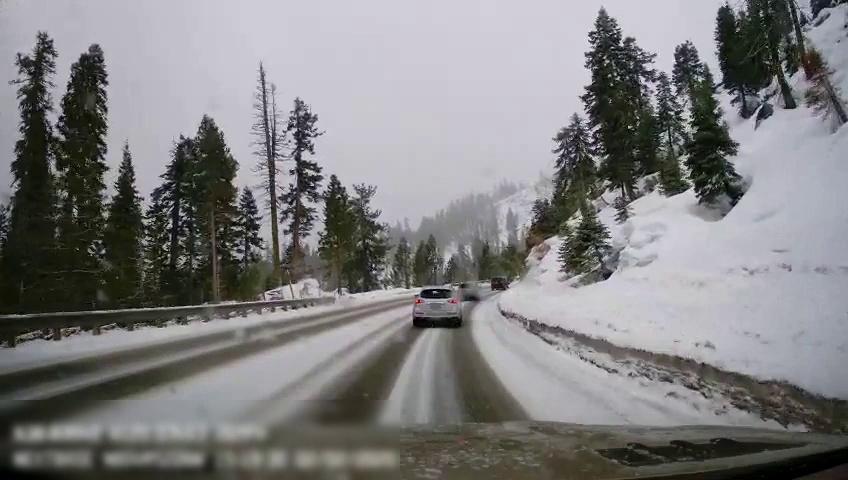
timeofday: Day
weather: Snowy
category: Drivable Space
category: Vehicles | Car
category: Vehicles | Car
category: Vehicles | Car